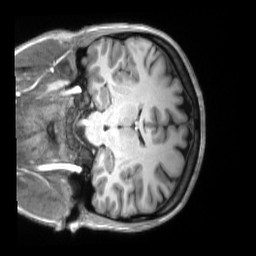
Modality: T1w
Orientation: coronal
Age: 37
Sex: female
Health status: ill
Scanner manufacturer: siemens
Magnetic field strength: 3 T
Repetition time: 2.2 s
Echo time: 0.00157 s